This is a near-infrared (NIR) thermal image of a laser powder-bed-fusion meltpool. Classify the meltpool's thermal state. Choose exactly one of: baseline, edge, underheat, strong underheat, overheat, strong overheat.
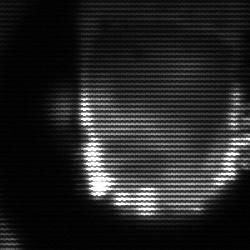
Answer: baseline